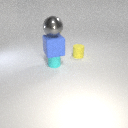
small cyan rubber cylinder below large blue rubber cube